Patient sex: F
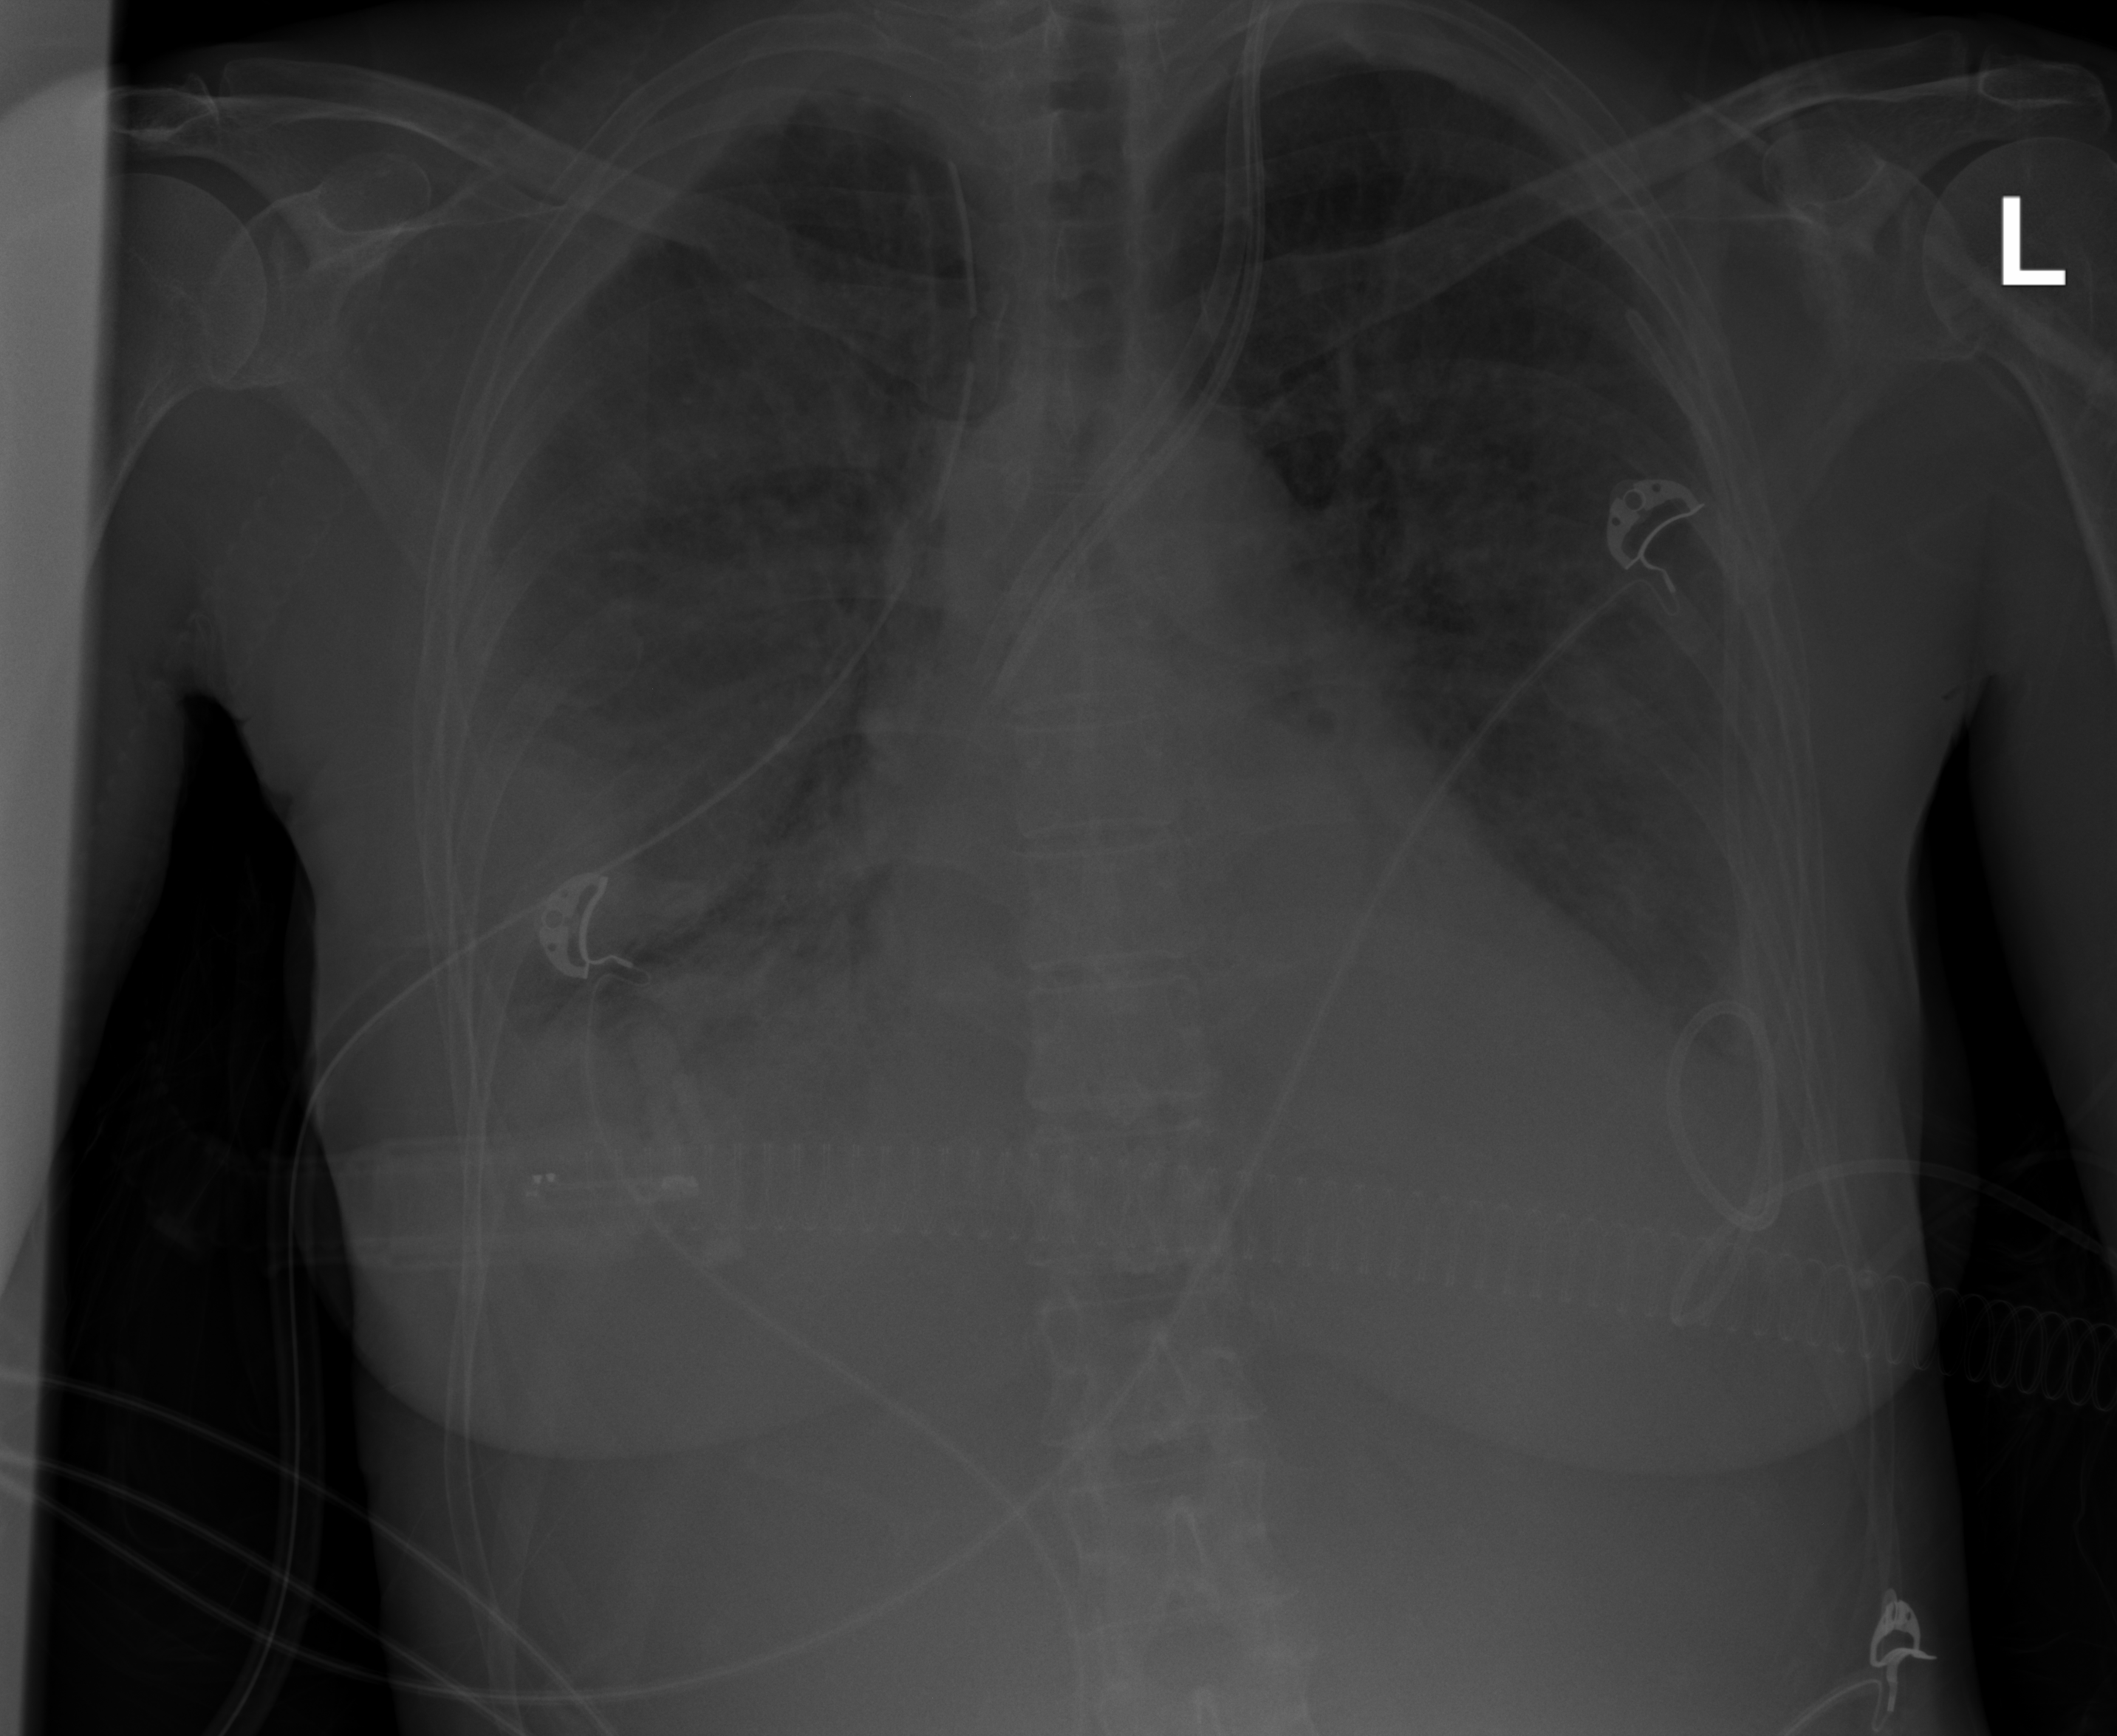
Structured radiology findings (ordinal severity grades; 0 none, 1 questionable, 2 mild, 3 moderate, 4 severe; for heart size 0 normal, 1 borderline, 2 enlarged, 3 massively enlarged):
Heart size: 2
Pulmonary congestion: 3
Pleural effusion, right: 3
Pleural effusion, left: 2
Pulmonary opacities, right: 3
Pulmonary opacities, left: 2
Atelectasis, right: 3
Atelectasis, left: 2